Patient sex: M
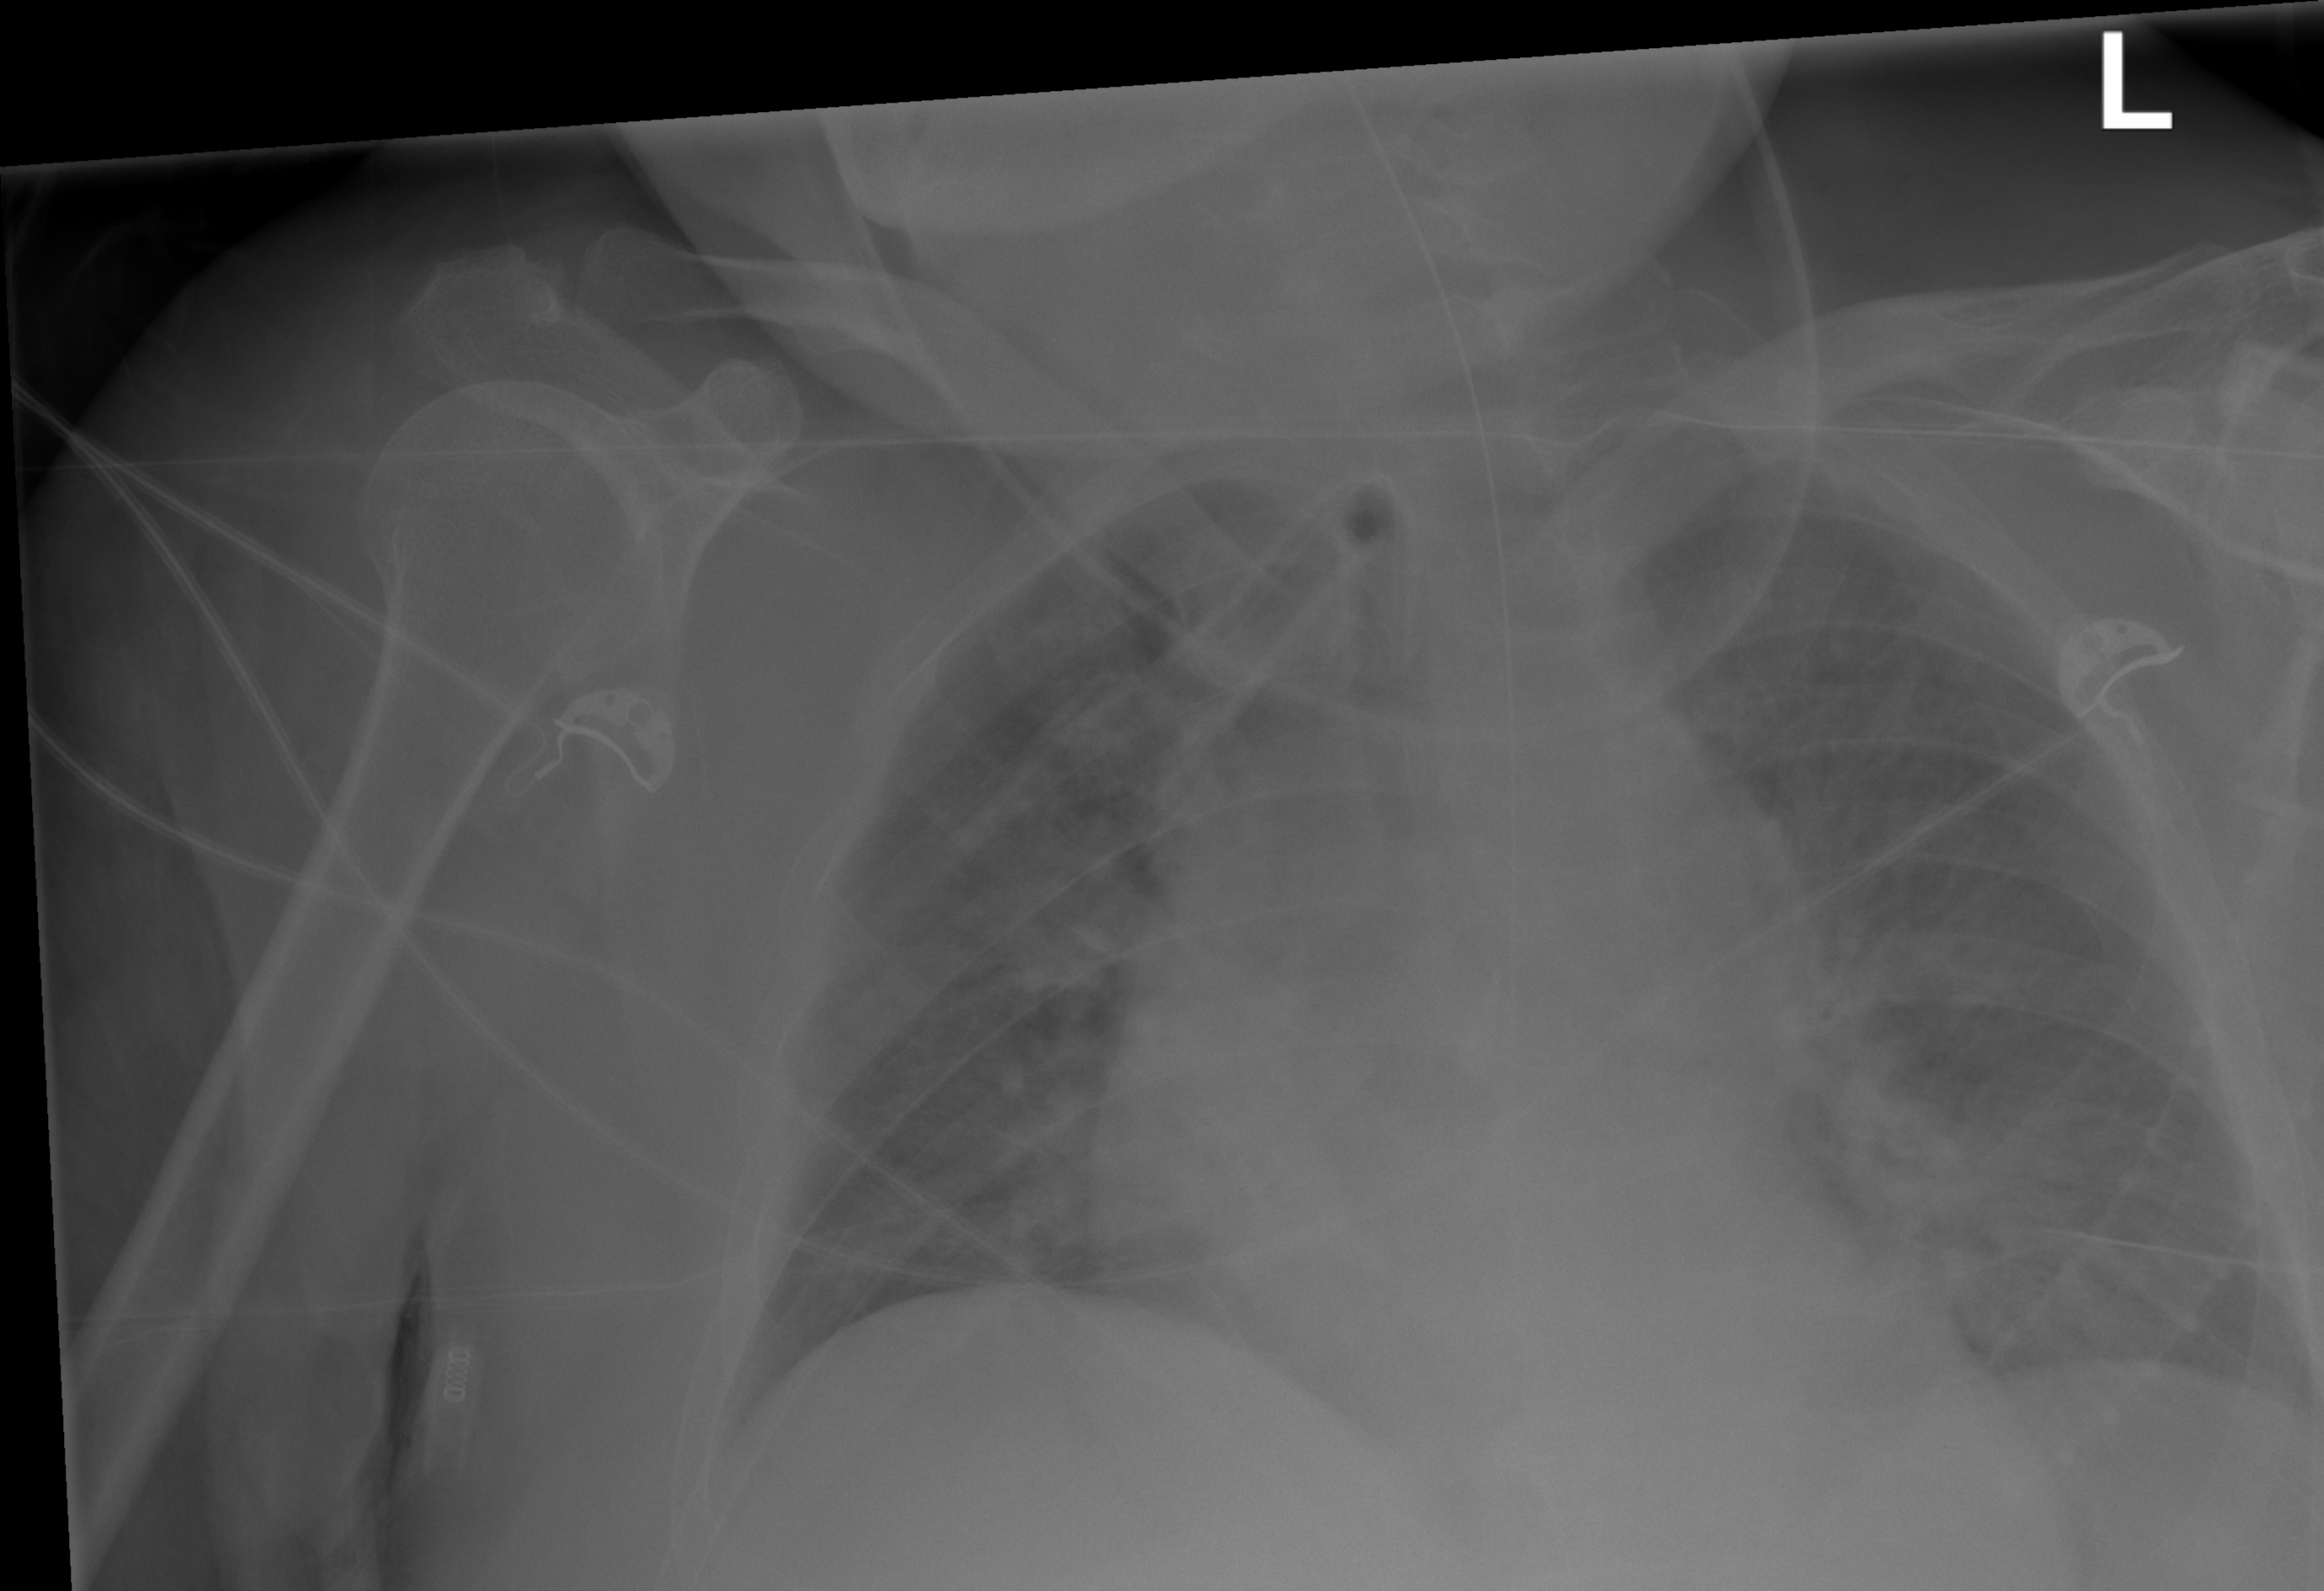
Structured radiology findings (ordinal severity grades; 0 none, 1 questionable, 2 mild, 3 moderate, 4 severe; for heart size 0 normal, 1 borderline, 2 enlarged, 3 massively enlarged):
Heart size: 1
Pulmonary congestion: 1
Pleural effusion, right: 0
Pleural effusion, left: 1
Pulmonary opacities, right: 1
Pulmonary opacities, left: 2
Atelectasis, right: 0
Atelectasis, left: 2